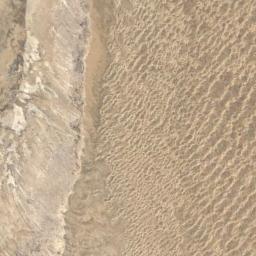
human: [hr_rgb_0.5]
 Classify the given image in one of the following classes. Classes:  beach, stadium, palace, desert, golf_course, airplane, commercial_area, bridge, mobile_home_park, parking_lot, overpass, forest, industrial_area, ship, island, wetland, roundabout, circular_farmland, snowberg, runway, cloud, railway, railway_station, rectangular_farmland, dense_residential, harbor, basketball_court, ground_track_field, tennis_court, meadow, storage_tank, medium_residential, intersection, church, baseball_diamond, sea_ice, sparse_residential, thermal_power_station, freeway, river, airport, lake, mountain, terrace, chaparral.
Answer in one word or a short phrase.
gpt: desert